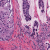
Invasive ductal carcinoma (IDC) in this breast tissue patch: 0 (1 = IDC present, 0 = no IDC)